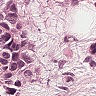
Metastatic tissue present: yes